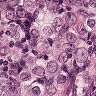
Metastatic tissue present: yes